Interaction volume radius: 10 \u00c5
Interaction volume height: 35 \u00c5
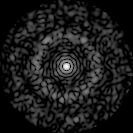
Disorder parameter: 0.8431